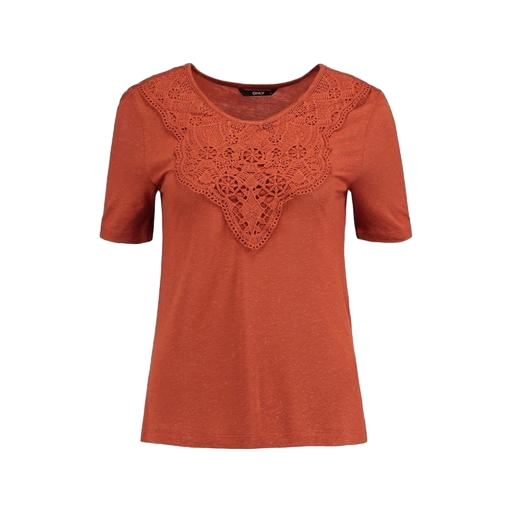
lace-yoke t-shirt, short-sleeve top only macy, lace yoke tee, white background